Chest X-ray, PA view. Patient: 27 years old, sex F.
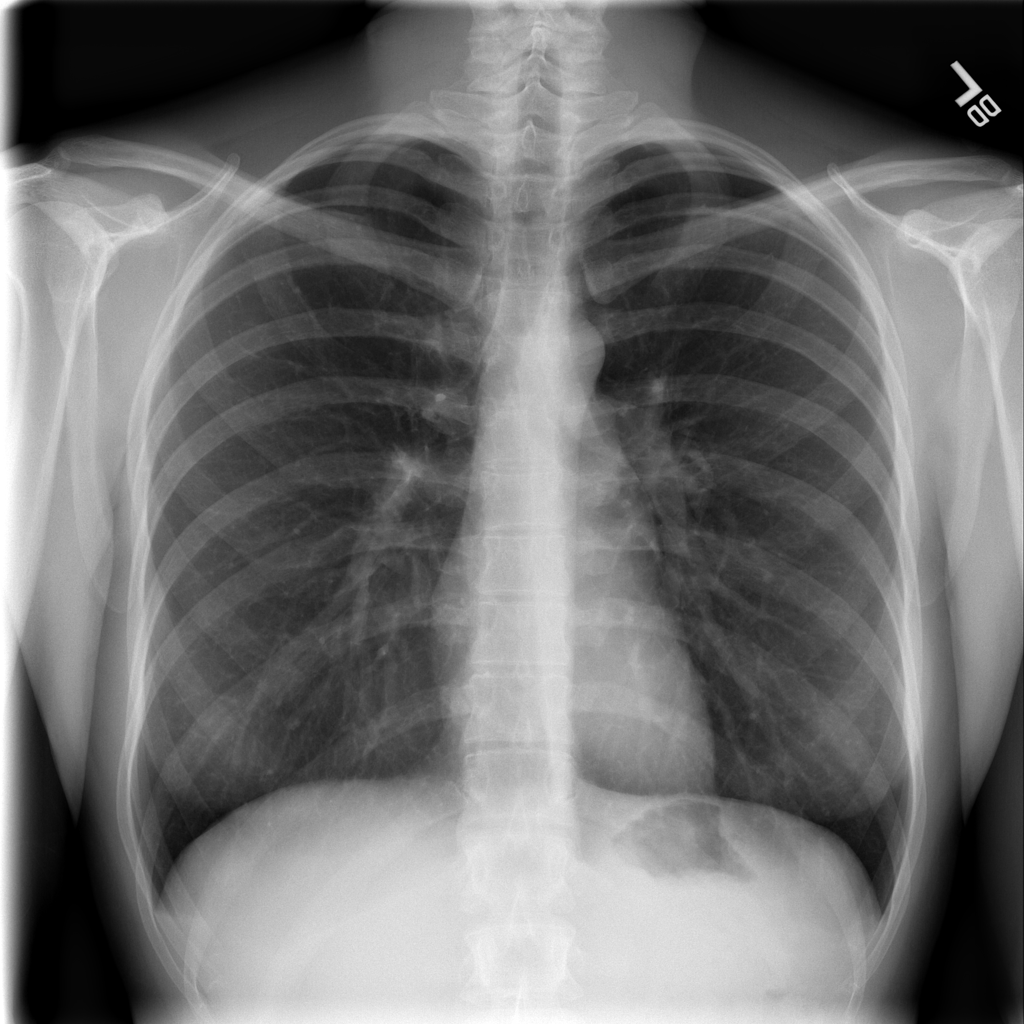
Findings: No Finding